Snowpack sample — Buffalo Mountain, Silverthorne, Colorado, USA (1/25/25, 10:11 AM MST)
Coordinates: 39.6222, -106.1139
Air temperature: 22 °F
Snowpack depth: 110 cm
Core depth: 20 cm
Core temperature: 48.2 °F
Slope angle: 12°, slope face: 102°
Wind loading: high
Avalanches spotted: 0
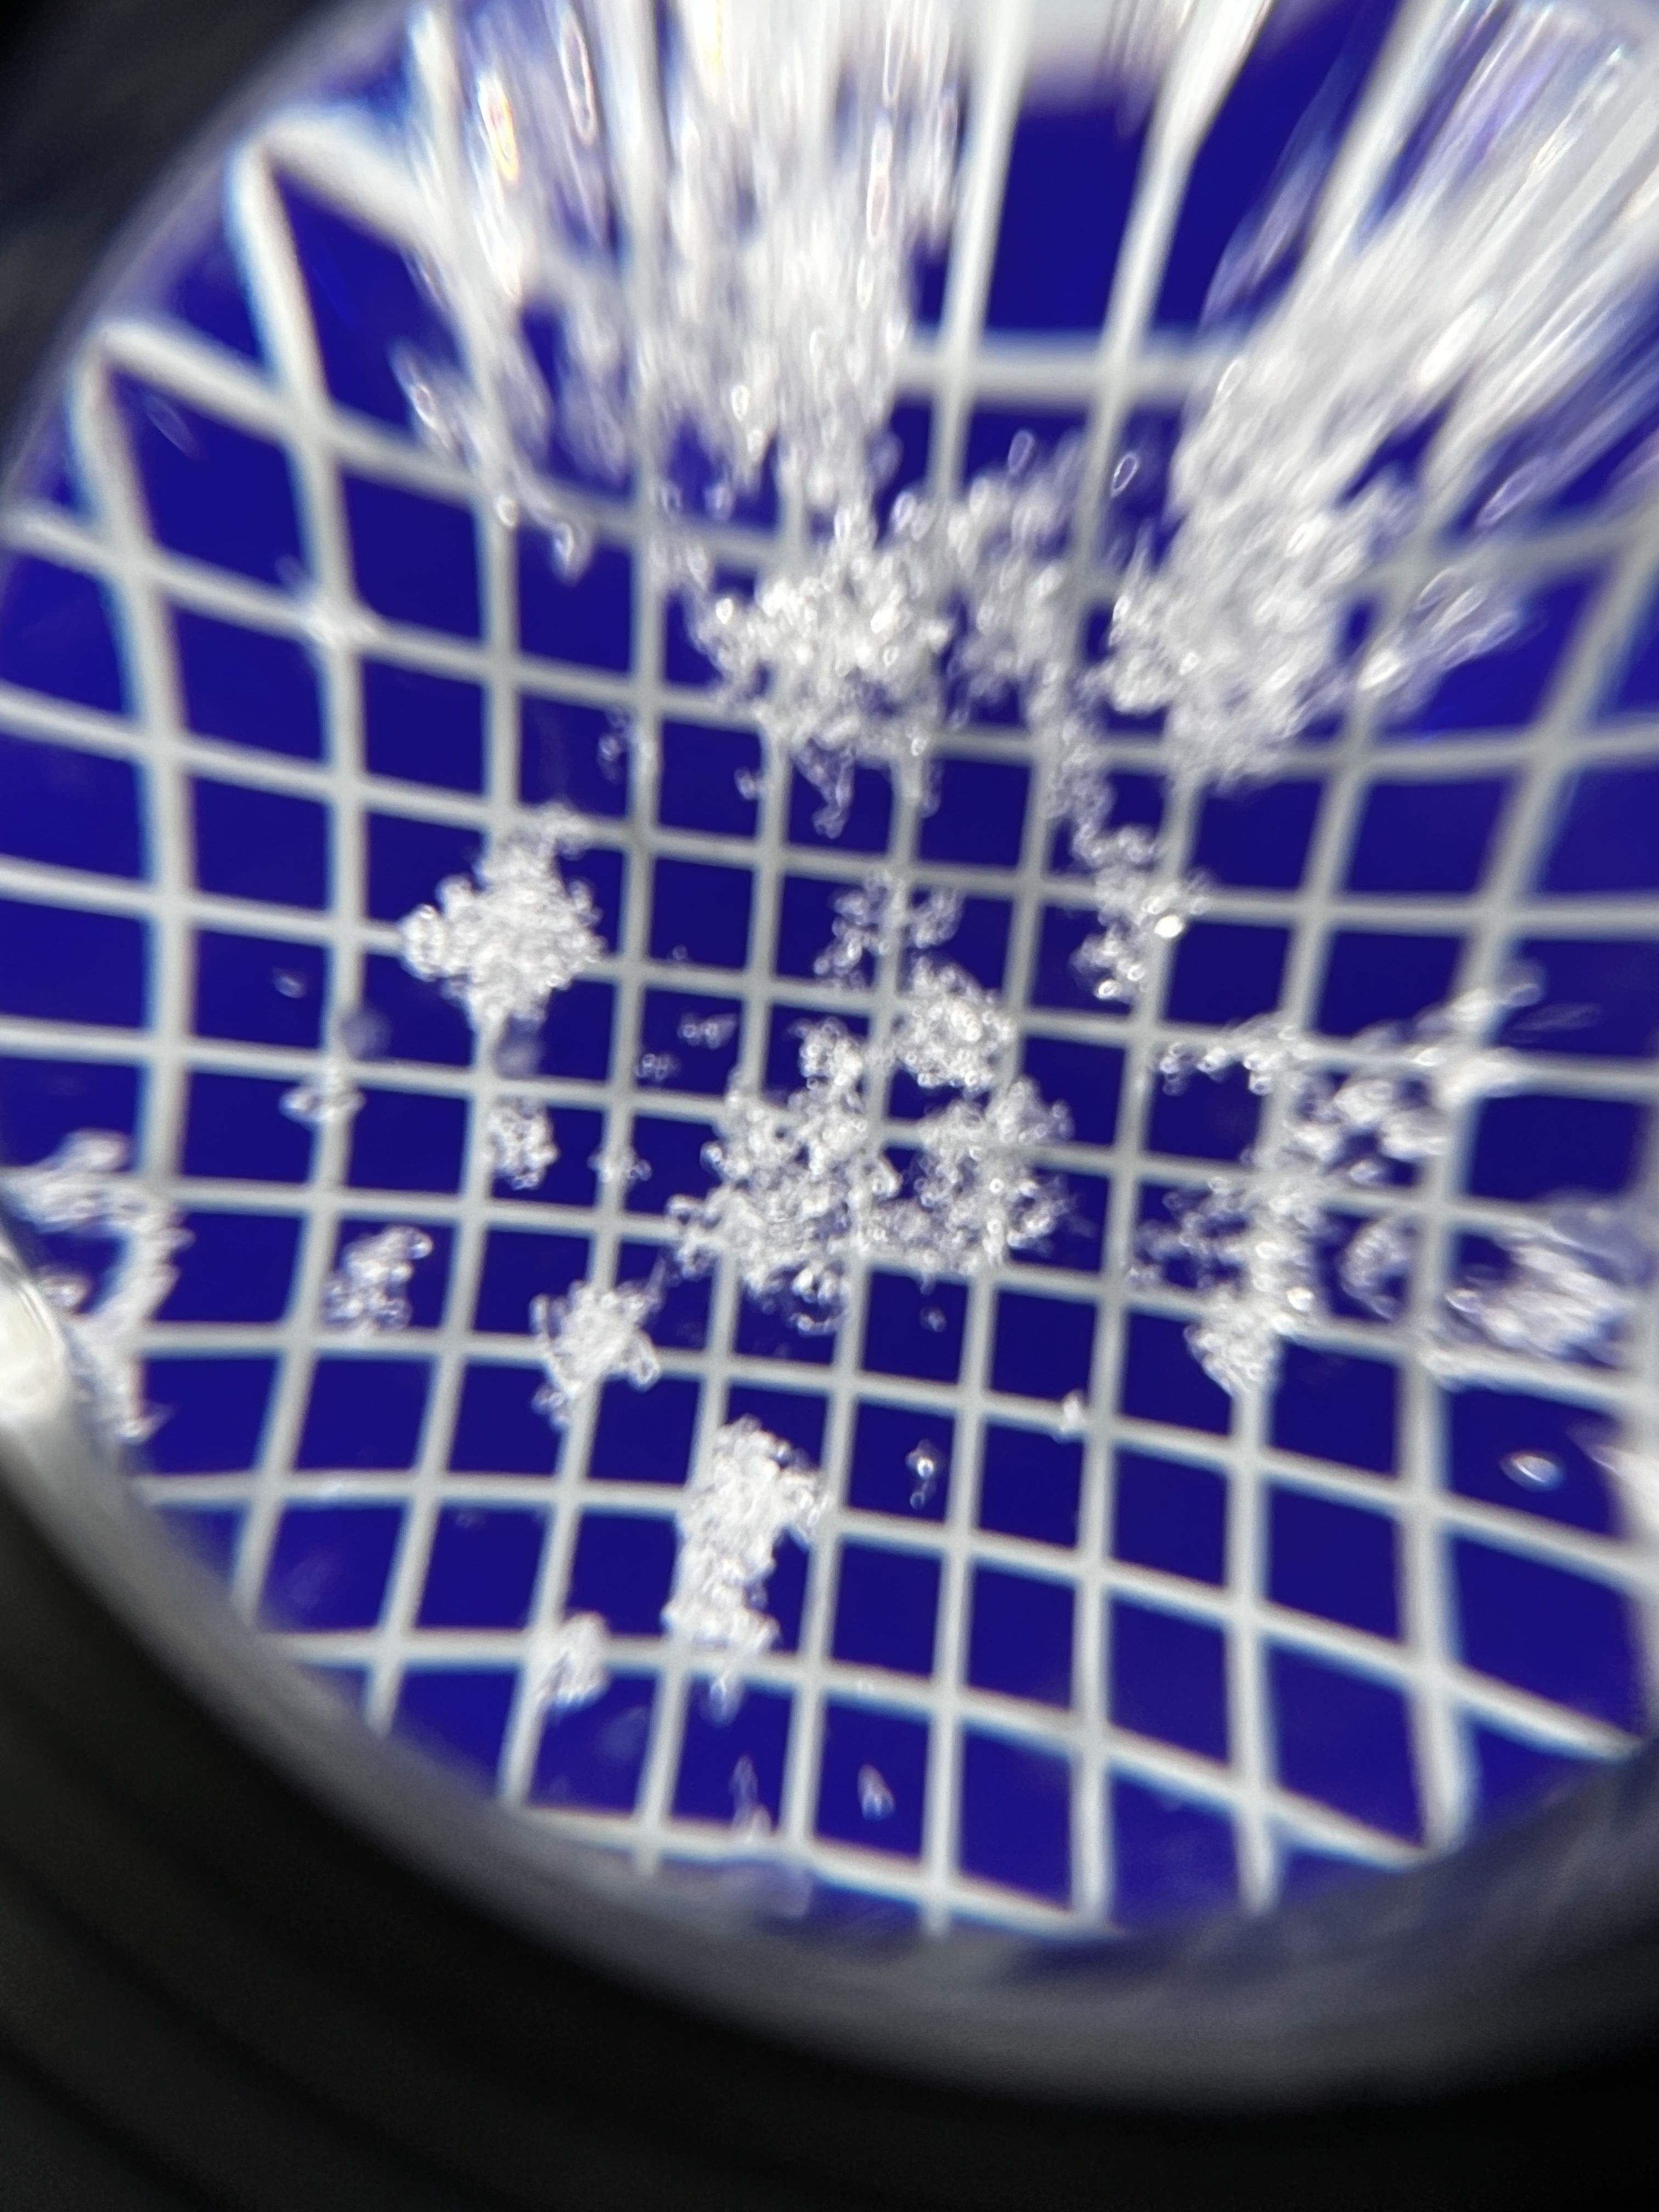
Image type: magnified_profile
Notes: No avalanches nearby, collected on the outskirts of a fire break 15 meters from the treeline, on way to Buffalo and Red Mountain